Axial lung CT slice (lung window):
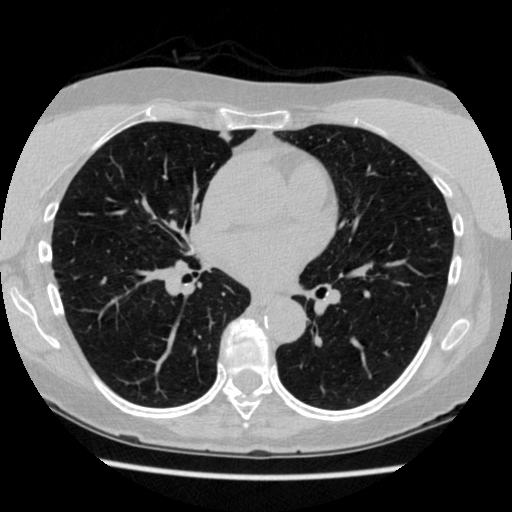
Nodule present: no